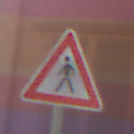
Verkehrszeichen: FussgaengerRechts
Umgebung: Outdoor, Special
Tageszeit: MorningAfternoon
Wetter: PartlyCloudy
Licht: Natural
Jahreszeit: NotSpecified
Kontrast: HighContrast